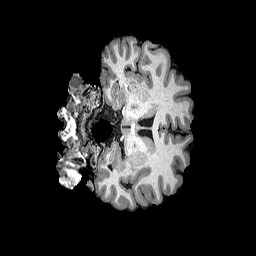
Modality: T1w
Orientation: coronal
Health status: healthy